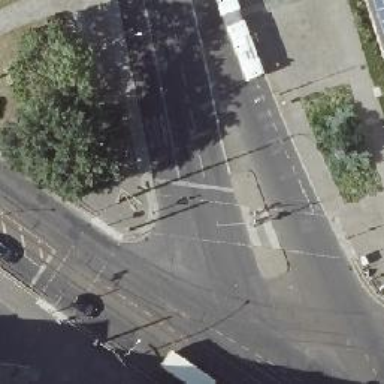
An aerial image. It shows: Road with traffic signals.